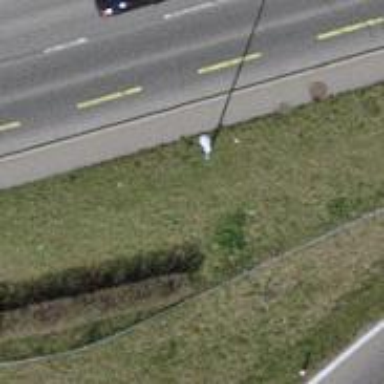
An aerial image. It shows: Asphalt sidewalk along the footway.